Question: I have encountered this error:
'''
No visible @interface for 'NSString' declares the selector 'JSONValue'.
'''
The error occurs on:
'NSDictionary * root = [responseString JSONValue]; NSArray *data = [root objectForKey:@"data"];'
does anyone know how to fix it? Could I be missing a JSON file?

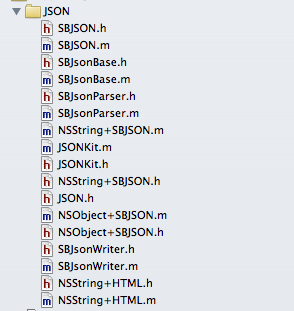
Answer: Add this line to the top of your .m file, where you try to call it:
'''
#import "NSString+SBJSON.h"
'''